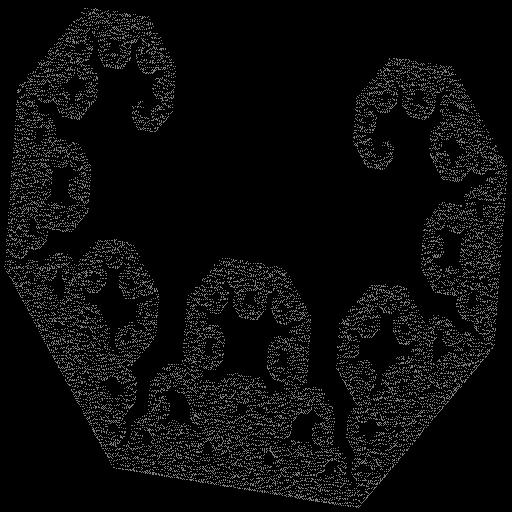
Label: c_curve